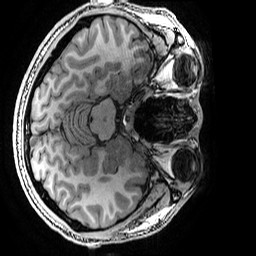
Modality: T1w
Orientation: axial
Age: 27
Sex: male
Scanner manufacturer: ge
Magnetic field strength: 3 T
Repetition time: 0.007 s
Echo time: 0.00342 s